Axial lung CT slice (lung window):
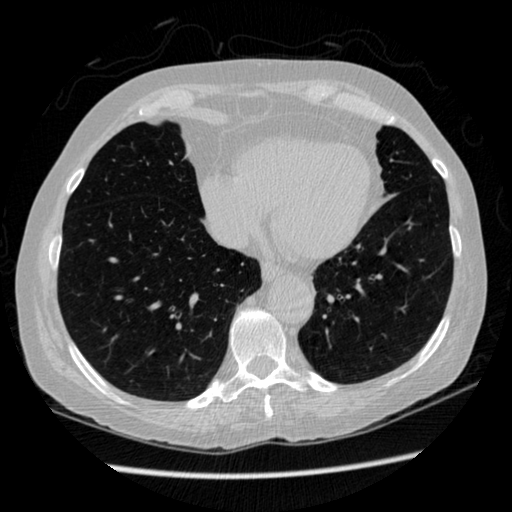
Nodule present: no